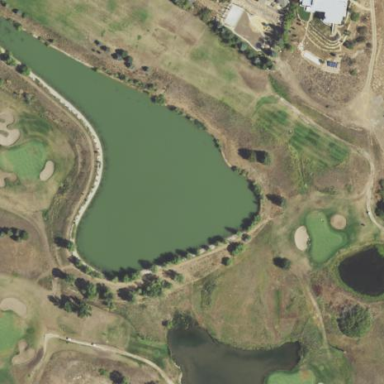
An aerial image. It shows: Scenic view of water hazard on golf course. The natural water feature adds beauty to the landscape.